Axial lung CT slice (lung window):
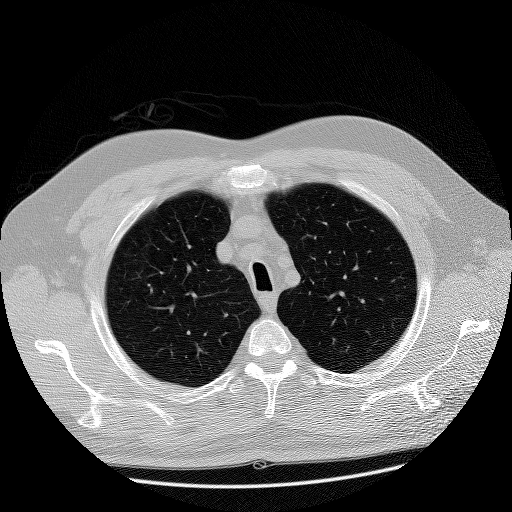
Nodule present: no